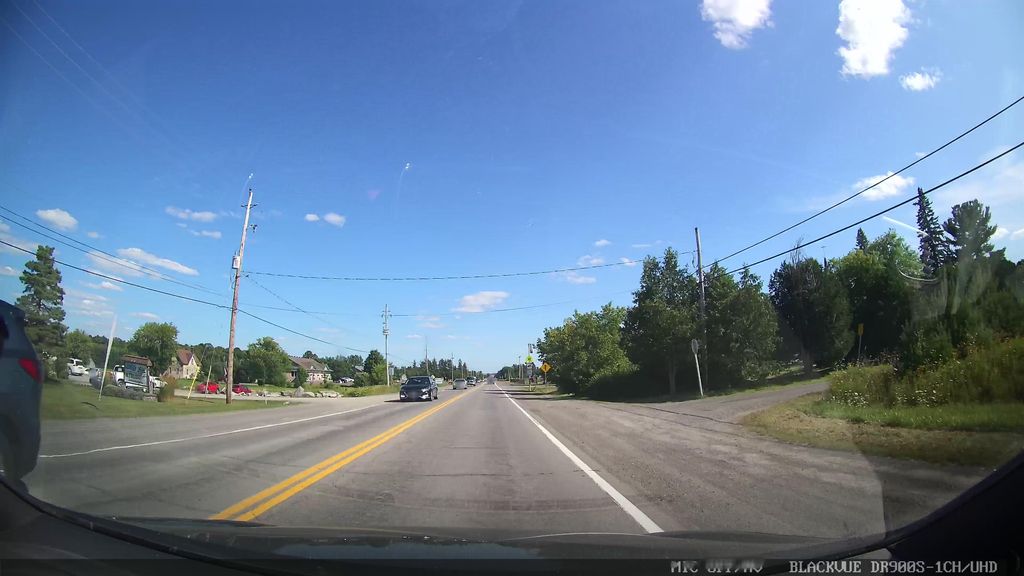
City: ottawa-gatineau